Question: I'm making a racing car game where my racing course is similar to a rectangular donut. In the middle of the rectangle I have another smaller rectangle which acts as a wall. I'm trying to add collision detection to my inside wall so that my cars will collide with the inside walls. Below are some basic measurements of the inside wall as well as a picture showing a concept of the track:
-Translated x from 14 to 18 units is the width of the rectangle.
-Translate y from -60 to 60 units is the total length of the rectangle.
My problem currently is if I try making the cars collide when the x position hits the wall at 14 units from the origin (or with y), it creates collision for the entire x or y line. So for example, once I hit the wall that's located 14 units in the x direction it doesn't let me pass if I were to reach that location at one of the turning points in the race course. I'm trying the following at the moment.
'''
void checkColl(){
if (posX < -14){
velocityX *= -1 //bounce off the wall on the far left side of the picture
}
if (posX > 48){
velocityX *= -1 //bounce off wall on far right
}
if ((posY > 60 || posY < -60) && (posX > 14 && posX < 18)){ //bounce off the rectangle in middle of race course
velocityY = velocityY * -1;
velocityX = velocityX * -1;
}
}
'''

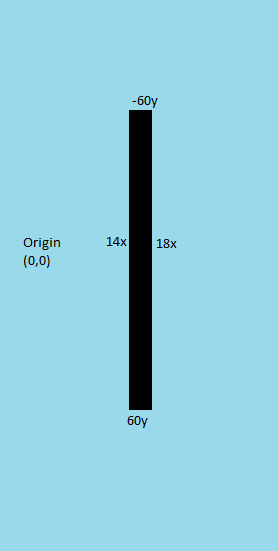
Answer: The check for the y coordinate is broken. Try this:
'''
if ((posY > -60 && posY < 60) && (posX > 14 && posX < 18)){
//bounce off the rectangle in middle of race course
'''
This defines points within the black rectangle - the hole of the "doughnut".